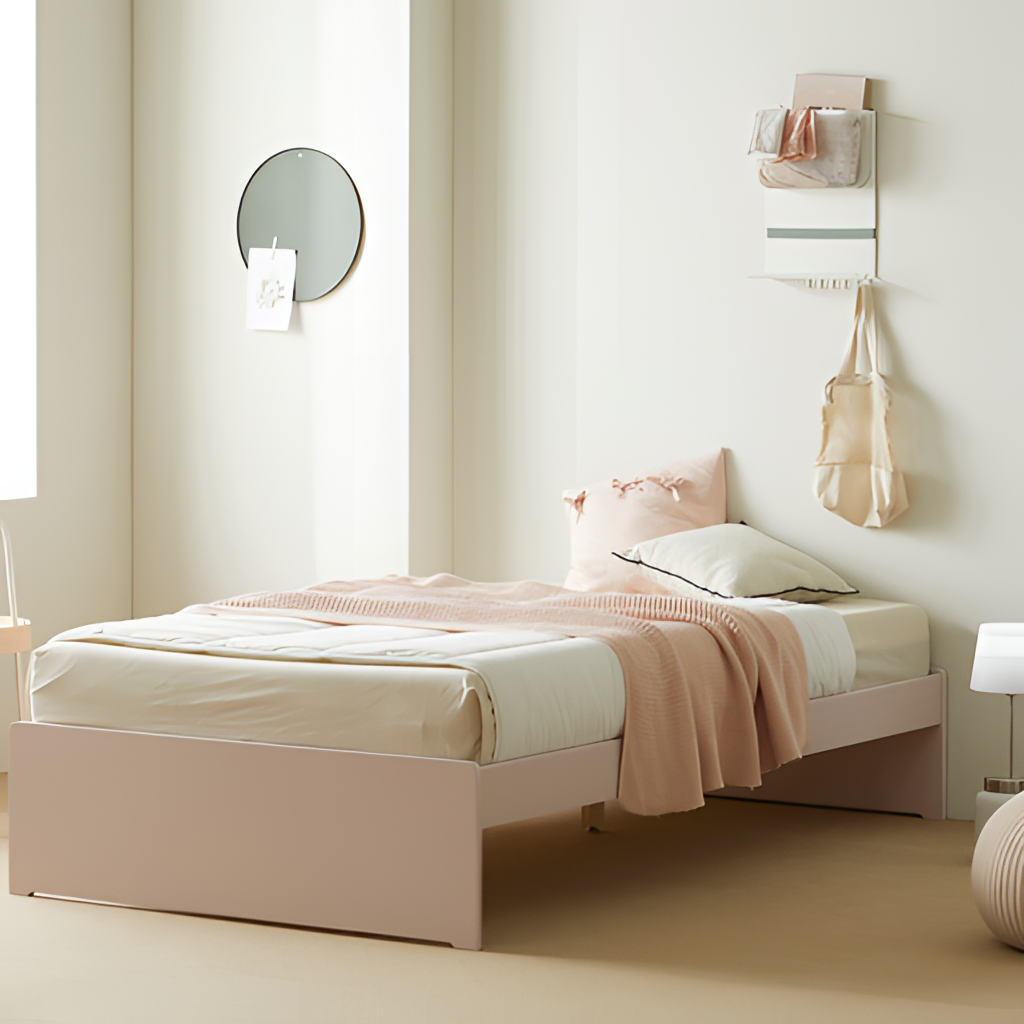
bedroom, wood bed, carpet flooring, with solid pattern, minimalist, cream paint wallpaper, with solid pattern